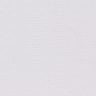
Metastatic tissue present: no